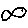
Label: fish